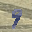
Label: 9